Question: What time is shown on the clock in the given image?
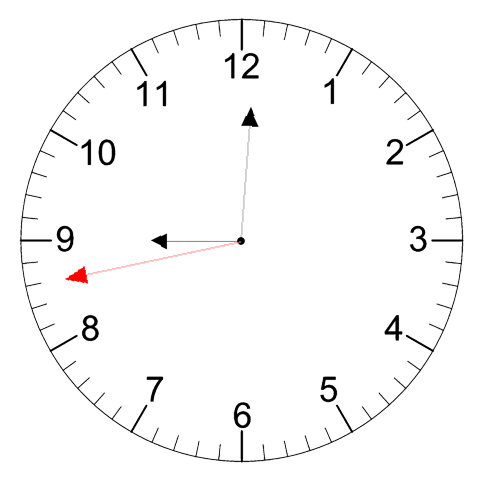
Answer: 09:00:43